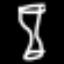
Label: hourglass